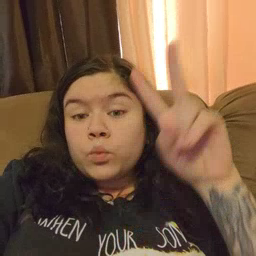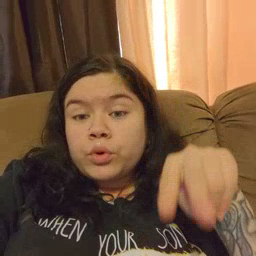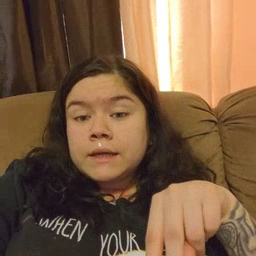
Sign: read